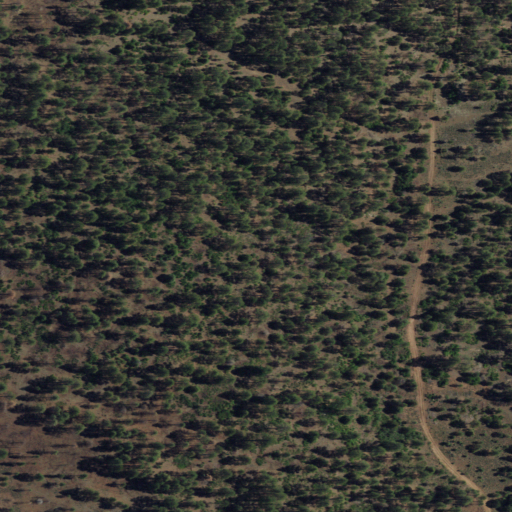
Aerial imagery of mountain in New Mexico named Red Mesa containing evergreen forest and shrub